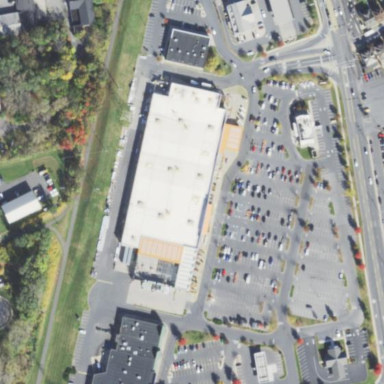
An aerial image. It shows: Retail building.